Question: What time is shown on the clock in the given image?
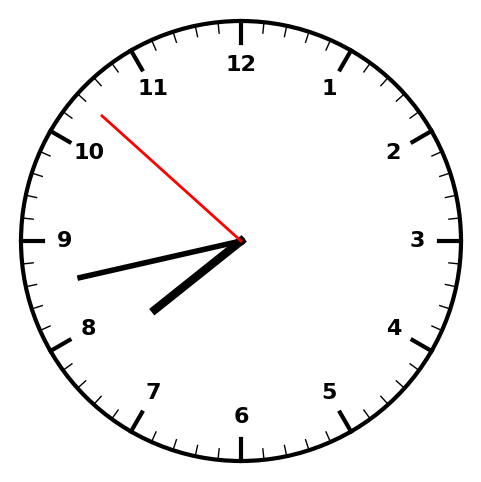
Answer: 07:42:52